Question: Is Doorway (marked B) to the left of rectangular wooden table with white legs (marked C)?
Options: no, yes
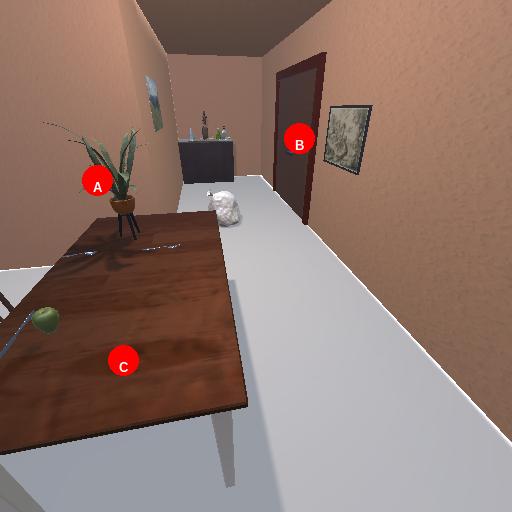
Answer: no